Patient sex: F
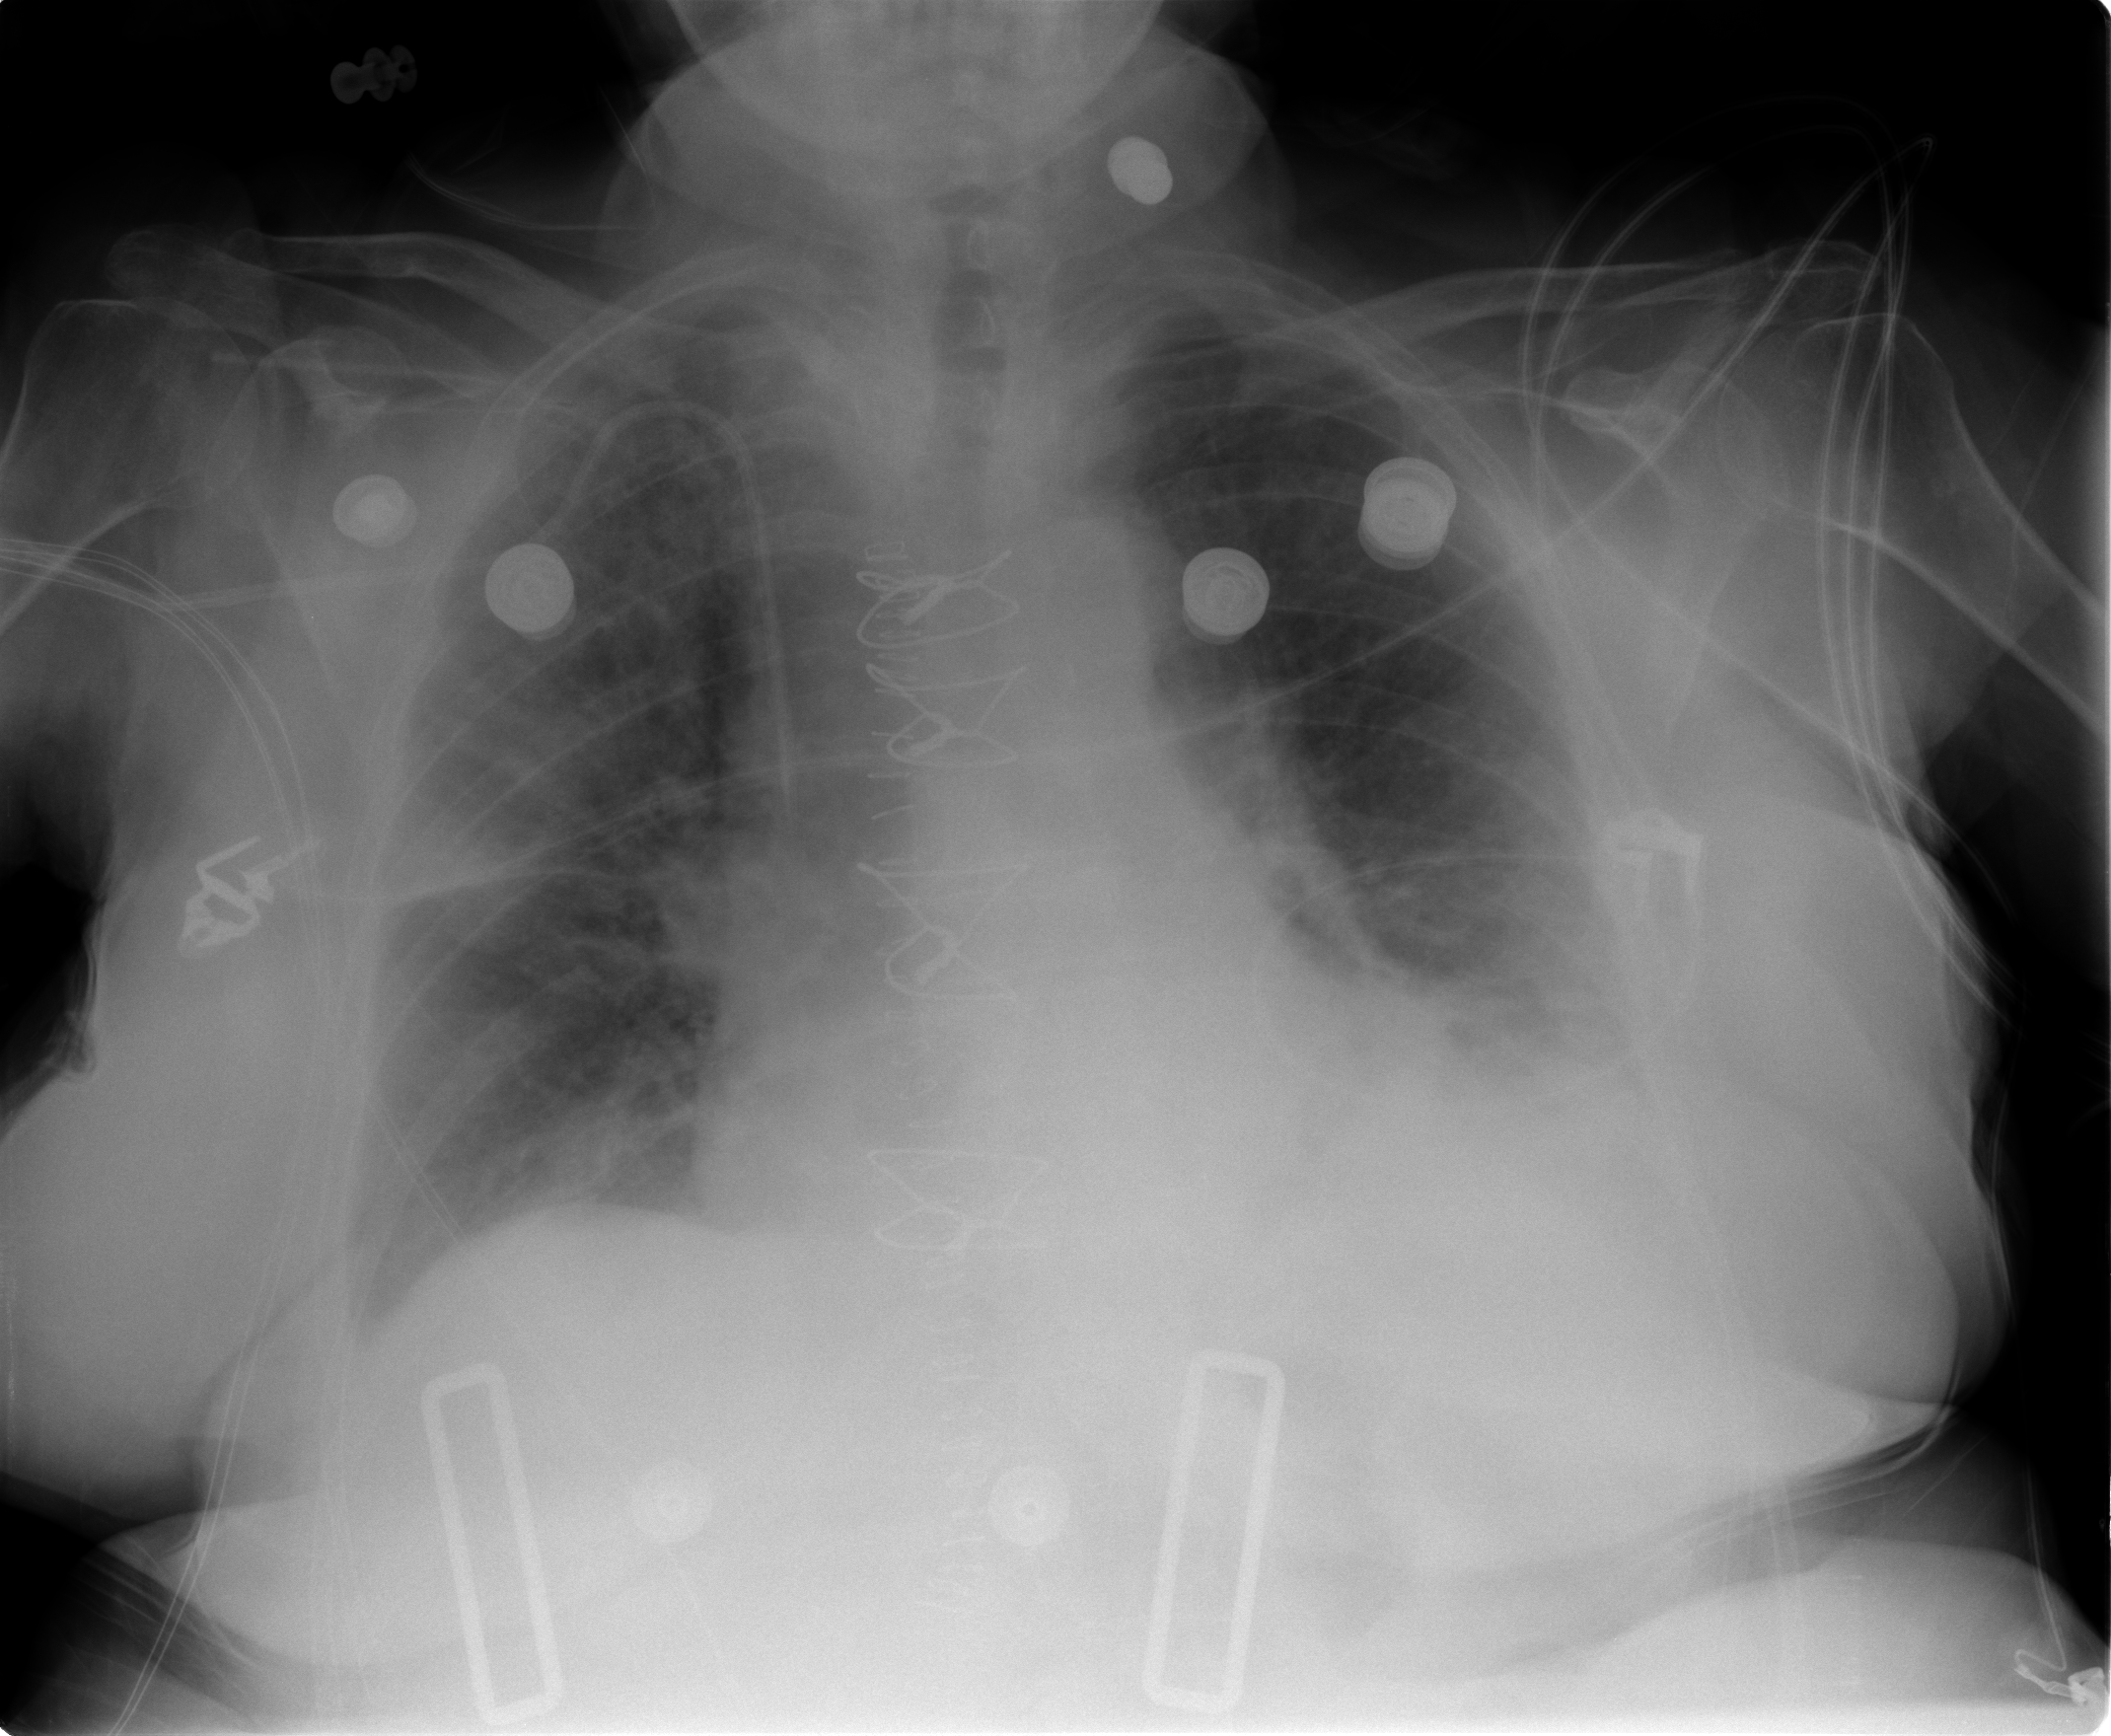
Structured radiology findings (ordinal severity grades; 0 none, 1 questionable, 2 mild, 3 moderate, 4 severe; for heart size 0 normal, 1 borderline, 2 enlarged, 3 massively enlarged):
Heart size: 1
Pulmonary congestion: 2
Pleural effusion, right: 2
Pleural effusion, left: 2
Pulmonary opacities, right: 2
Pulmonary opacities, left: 1
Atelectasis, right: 2
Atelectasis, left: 2